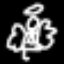
Label: angel